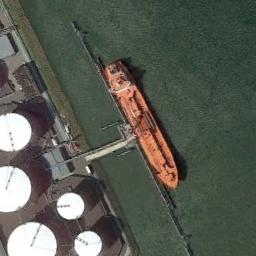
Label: ship